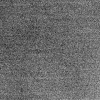
Atmospheric dust classification: dusty